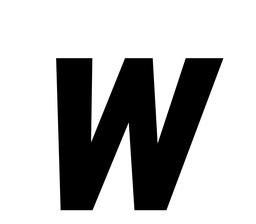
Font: Roboto-Italic_Condensed_Bold_Italic